Current action and preconditions to check: trajectory_clear

Your task: For each precondition in the list above, predict whether it will hold at this action.

Consider the current scene as observed from the mobile robot's camera, and analyze the predicted future states of all dynamic agents (e.g., people, animals, vehicles, or any moving entities) within the NEXT SECOND.

IMPORTANT: Only answer "very likely" if you are absolutely certain—based on strong, clear evidence—that a dynamic agent will violate the precondition in the predicted future state. Do NOT answer "very likely" for unlikely, ambiguous, or low-probability risks.

Ask yourself for each precondition: Is there a high probability, with clear and convincing evidence, that the predicted future states of any dynamic agent will interfere with the predicted future state of the currently executing action within the NEXT SECOND, causing that precondition to fail?

Assess the risk level based on these predictions. Use "likely" or "very likely" if motions create a clear risk of interference.

Use "neutral" or "improbable" if agents are nearby but their predicted paths are clearly diverging or non-conflicting.

Failure Risk Categories: "very improbable", "improbable", "neutral", "likely", "very likely"

Answer Format: Output ONLY the probability_of_failure value from these categories: "very improbable", "improbable", "neutral", "likely", "very likely"

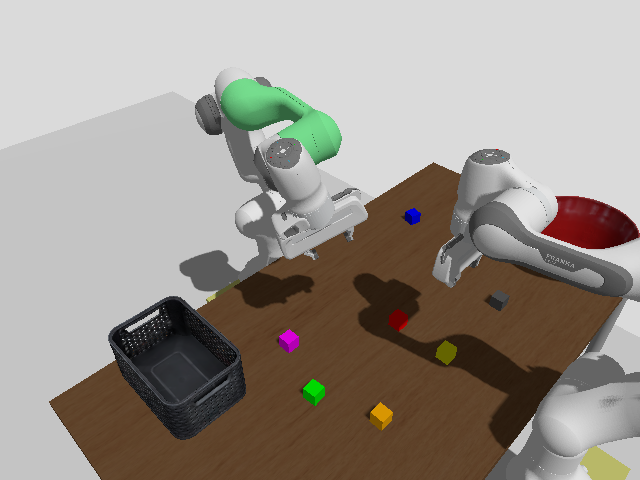

Answer: improbable